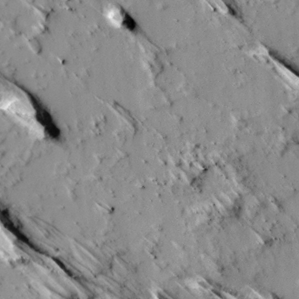
Label: non_frost